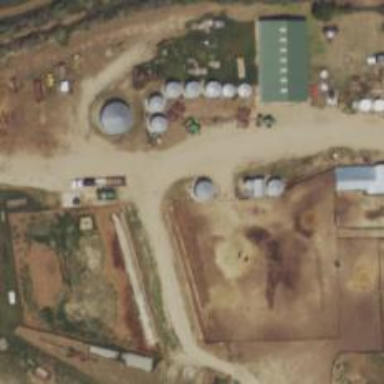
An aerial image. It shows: Silo.